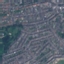
Land use / land cover class: Residential